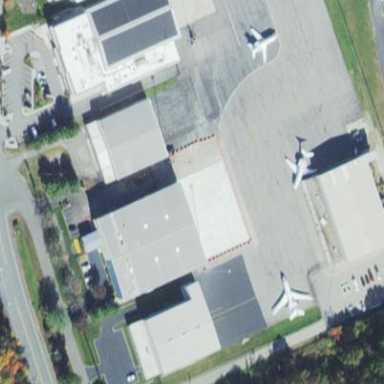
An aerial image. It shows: Hangar building.